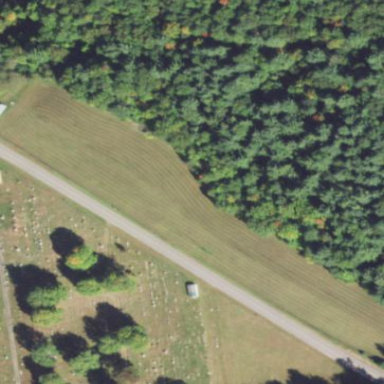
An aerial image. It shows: Cemetery.